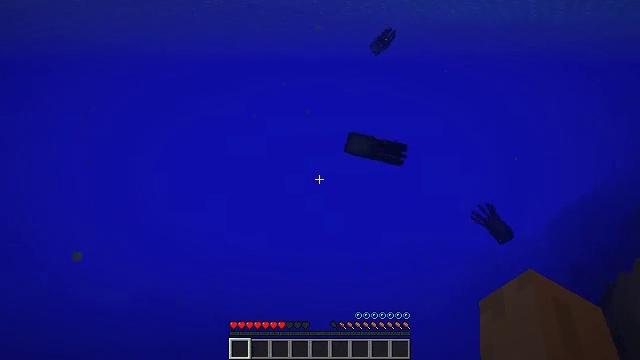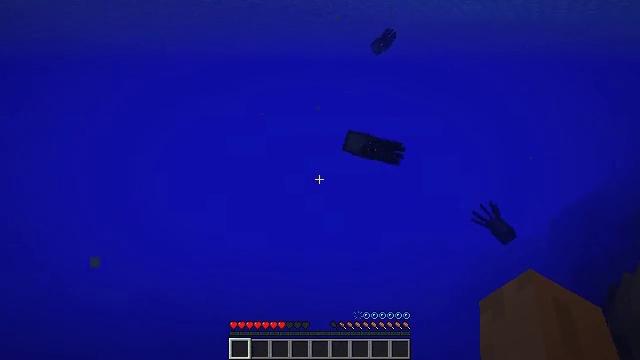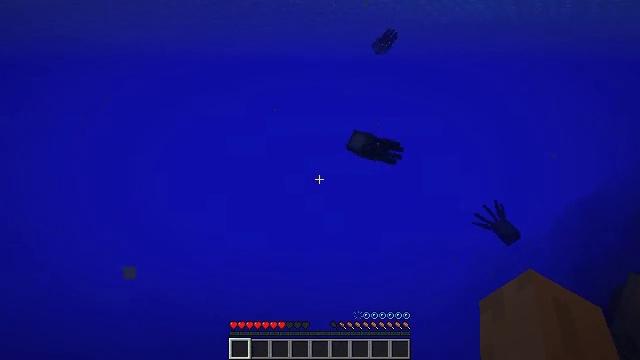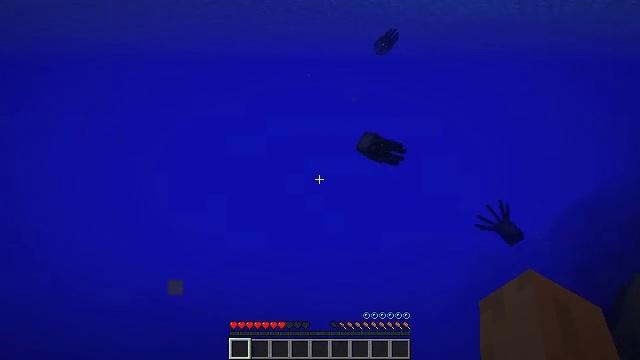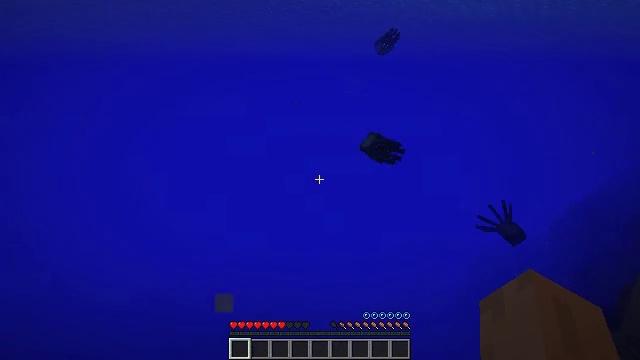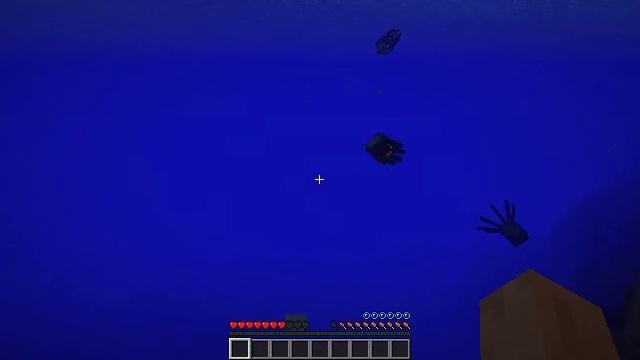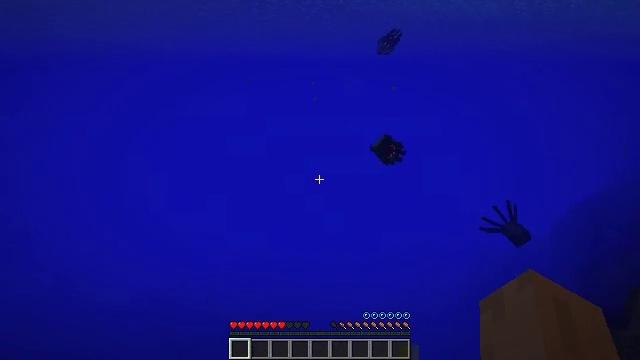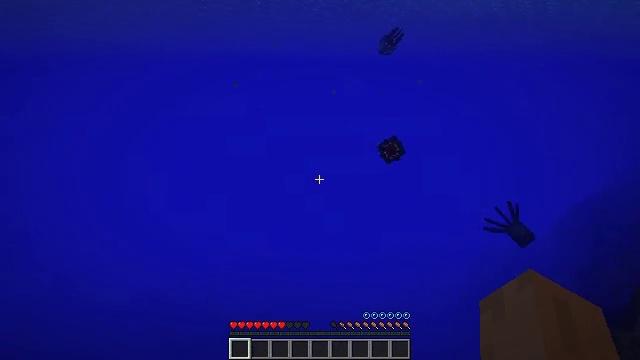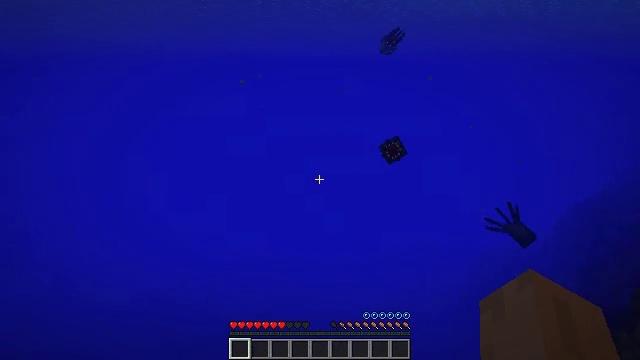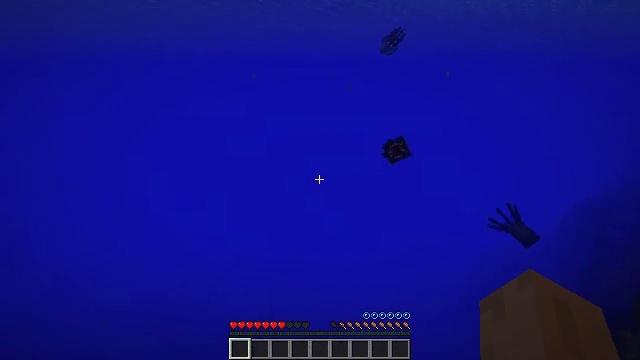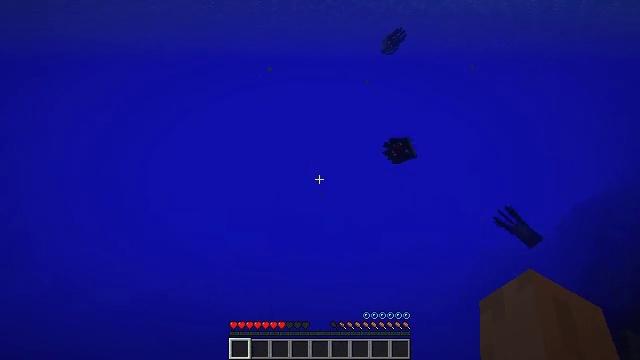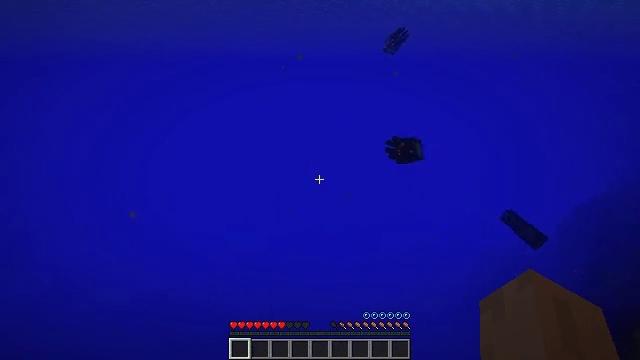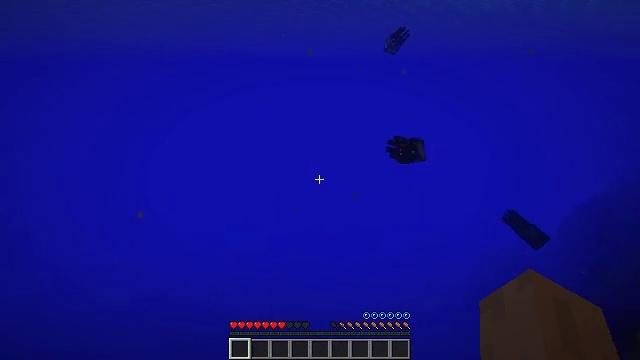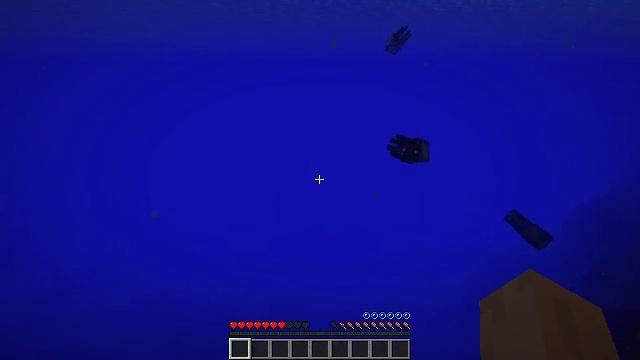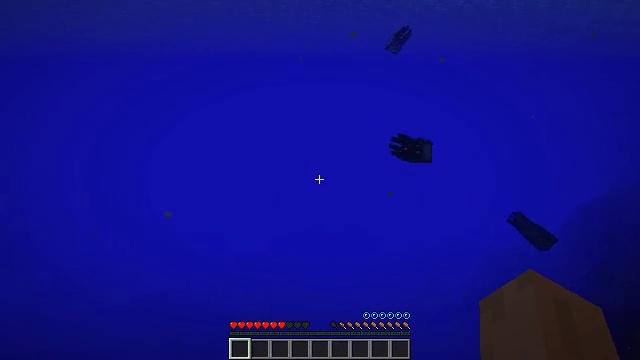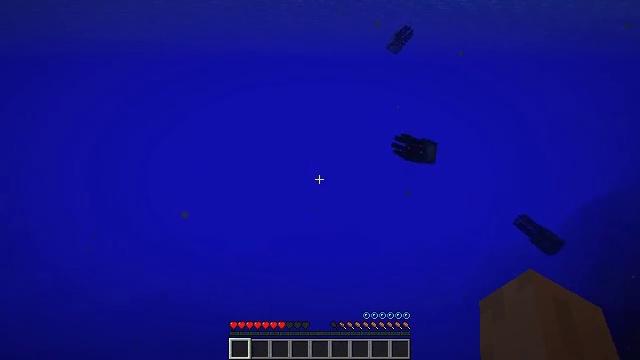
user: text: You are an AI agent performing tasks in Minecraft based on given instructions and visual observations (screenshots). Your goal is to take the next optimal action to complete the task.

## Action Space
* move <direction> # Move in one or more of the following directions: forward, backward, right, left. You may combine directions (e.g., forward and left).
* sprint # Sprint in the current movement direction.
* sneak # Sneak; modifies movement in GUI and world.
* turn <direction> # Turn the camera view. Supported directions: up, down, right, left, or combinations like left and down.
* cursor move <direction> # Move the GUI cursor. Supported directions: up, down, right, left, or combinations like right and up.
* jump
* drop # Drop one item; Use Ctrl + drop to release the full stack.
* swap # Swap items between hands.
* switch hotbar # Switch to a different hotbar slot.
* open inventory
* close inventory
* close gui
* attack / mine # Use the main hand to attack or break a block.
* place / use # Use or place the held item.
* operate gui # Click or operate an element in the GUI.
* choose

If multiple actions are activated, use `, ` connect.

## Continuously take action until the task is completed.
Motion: motion action
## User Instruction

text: Collect birch planks from structures.
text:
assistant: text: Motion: move forward and move left, attack / mine
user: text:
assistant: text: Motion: move forward and move left, attack / mine
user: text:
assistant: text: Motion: move forward and move left, attack / mine
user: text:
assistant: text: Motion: move forward and move left, attack / mine
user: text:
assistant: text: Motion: move forward and move left, attack / mine
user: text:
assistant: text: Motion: move forward and move left, attack / mine
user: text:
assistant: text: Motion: move forward and move left, attack / mine
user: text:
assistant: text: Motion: move forward and move left, attack / mine
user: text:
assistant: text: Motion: move forward and move left, attack / mine
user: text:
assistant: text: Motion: move forward and move left, attack / mine
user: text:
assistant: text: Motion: move forward and move left, attack / mine
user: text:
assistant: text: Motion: move forward and move left, attack / mine
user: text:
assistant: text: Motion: move forward and move left, attack / mine
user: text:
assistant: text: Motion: move forward and move left, attack / mine
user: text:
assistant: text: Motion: move forward and move left, attack / mine
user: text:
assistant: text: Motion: move forward and move left, attack / mine
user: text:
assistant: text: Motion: move forward and move left, attack / mine
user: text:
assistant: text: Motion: move forward and move left, attack / mine
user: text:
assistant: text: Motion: move forward and move left, attack / mine
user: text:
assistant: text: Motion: move forward and move left, attack / mine
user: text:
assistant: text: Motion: move forward and move left, attack / mine
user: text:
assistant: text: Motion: move forward and move left, turn right and up, attack / mine
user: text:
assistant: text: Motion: move forward and move left, turn right and up, attack / mine
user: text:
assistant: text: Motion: move forward and move left, turn right and down, attack / mine
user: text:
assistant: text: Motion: move forward and move left, turn right and down, attack / mine
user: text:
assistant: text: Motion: move forward and move left, turn right, attack / mine
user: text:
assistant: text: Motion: move forward and move left, turn right, attack / mine
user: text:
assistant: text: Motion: move forward and move left, attack / mine
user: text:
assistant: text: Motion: move forward and move left, attack / mine
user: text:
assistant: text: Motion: move forward and move left, attack / mine